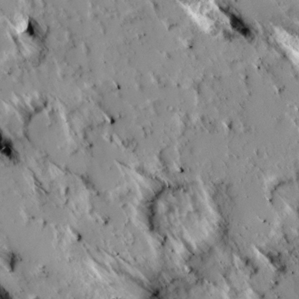
Label: non_frost